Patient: sex M, age 62
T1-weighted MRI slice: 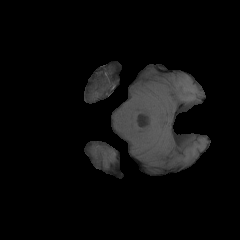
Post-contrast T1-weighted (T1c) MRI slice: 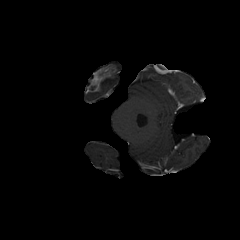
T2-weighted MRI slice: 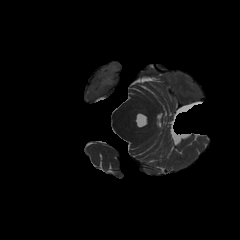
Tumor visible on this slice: yes
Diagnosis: Glioblastoma, IDH-wildtype
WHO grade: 4